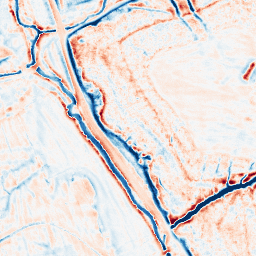
Category: edge_preserving
Decomposition family: bilateral
Decomposition parameters: d: 15
sigma_color: 150
sigma_space: 75
Upsampling method: quartic
Upsampling parameters: scale: 8
Upsampling scale: 8